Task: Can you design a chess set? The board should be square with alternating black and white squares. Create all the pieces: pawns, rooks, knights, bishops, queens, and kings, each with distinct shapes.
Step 3727:
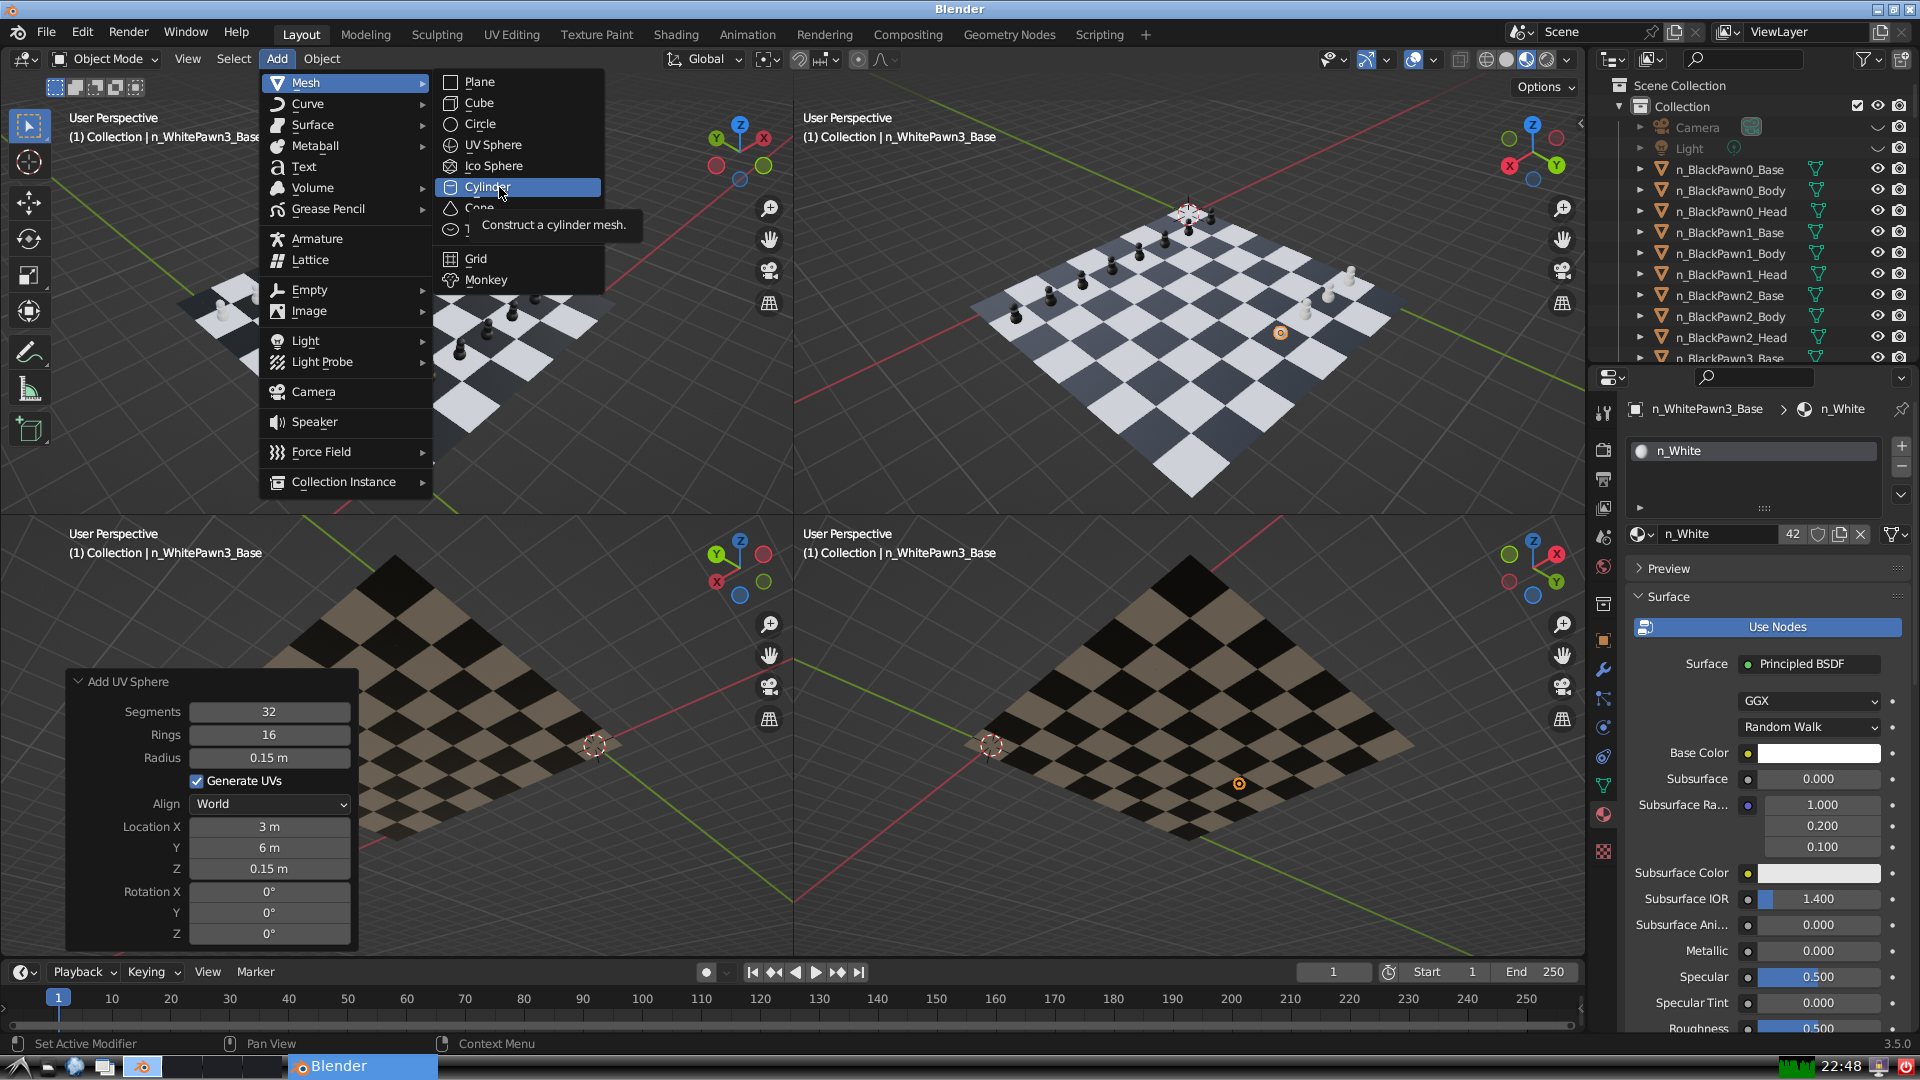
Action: click: no